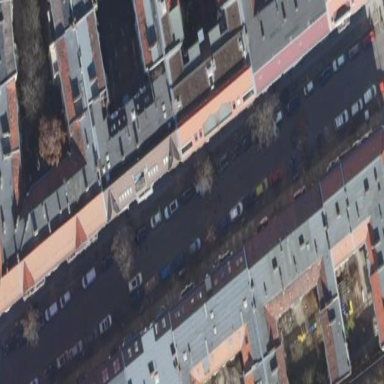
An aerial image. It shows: Parking lane designated for parking.